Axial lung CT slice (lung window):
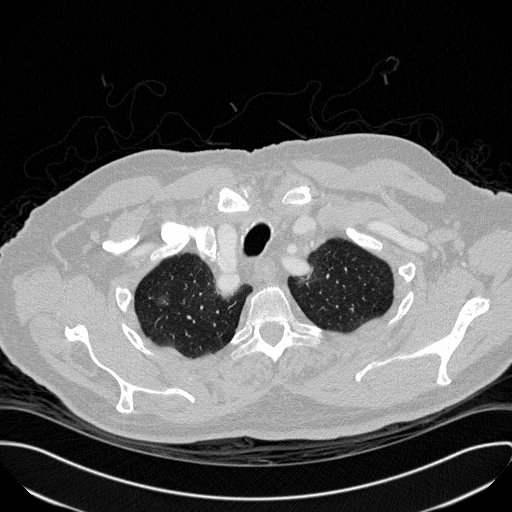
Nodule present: yes
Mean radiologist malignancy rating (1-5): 3.25